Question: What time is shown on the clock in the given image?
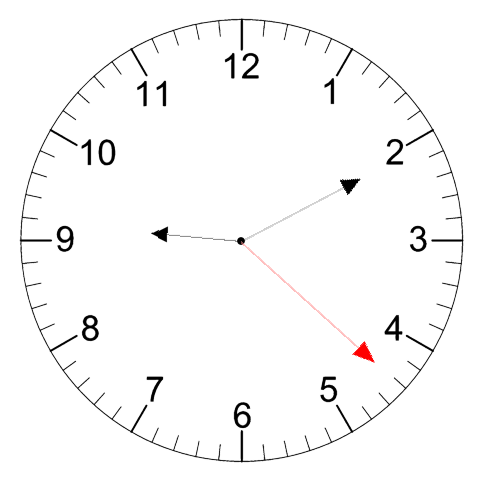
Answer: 09:10:22